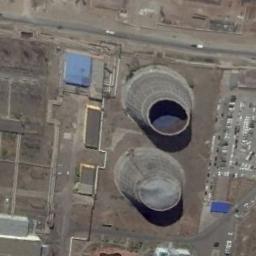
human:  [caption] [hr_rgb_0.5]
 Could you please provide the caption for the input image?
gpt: Simple building in thermal power station with two cooling towers .

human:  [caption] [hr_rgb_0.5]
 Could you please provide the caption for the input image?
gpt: Here are two thermal power stations and a blue hut .

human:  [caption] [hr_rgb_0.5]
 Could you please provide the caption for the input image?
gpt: Several buildings are next to the thermal power station .

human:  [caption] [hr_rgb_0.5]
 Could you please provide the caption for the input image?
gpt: The thermal power station is on the bare land .

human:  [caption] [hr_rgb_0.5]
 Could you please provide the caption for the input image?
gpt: There are two chimneys on the thermal power station .